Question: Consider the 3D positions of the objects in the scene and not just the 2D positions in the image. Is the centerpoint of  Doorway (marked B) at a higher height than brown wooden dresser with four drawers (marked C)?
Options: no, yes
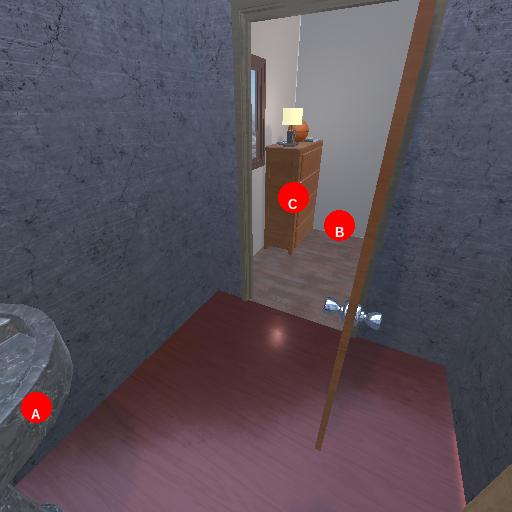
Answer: no